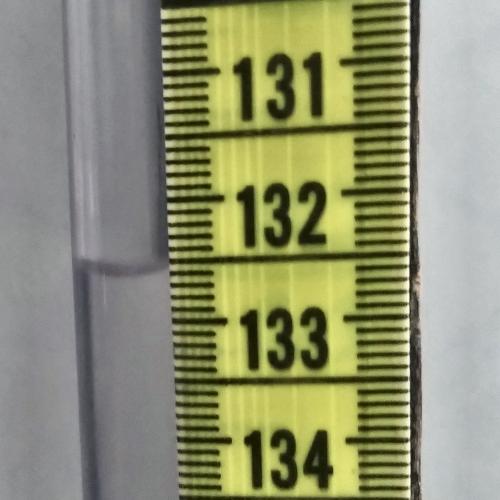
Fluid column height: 132.6 cm